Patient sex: F
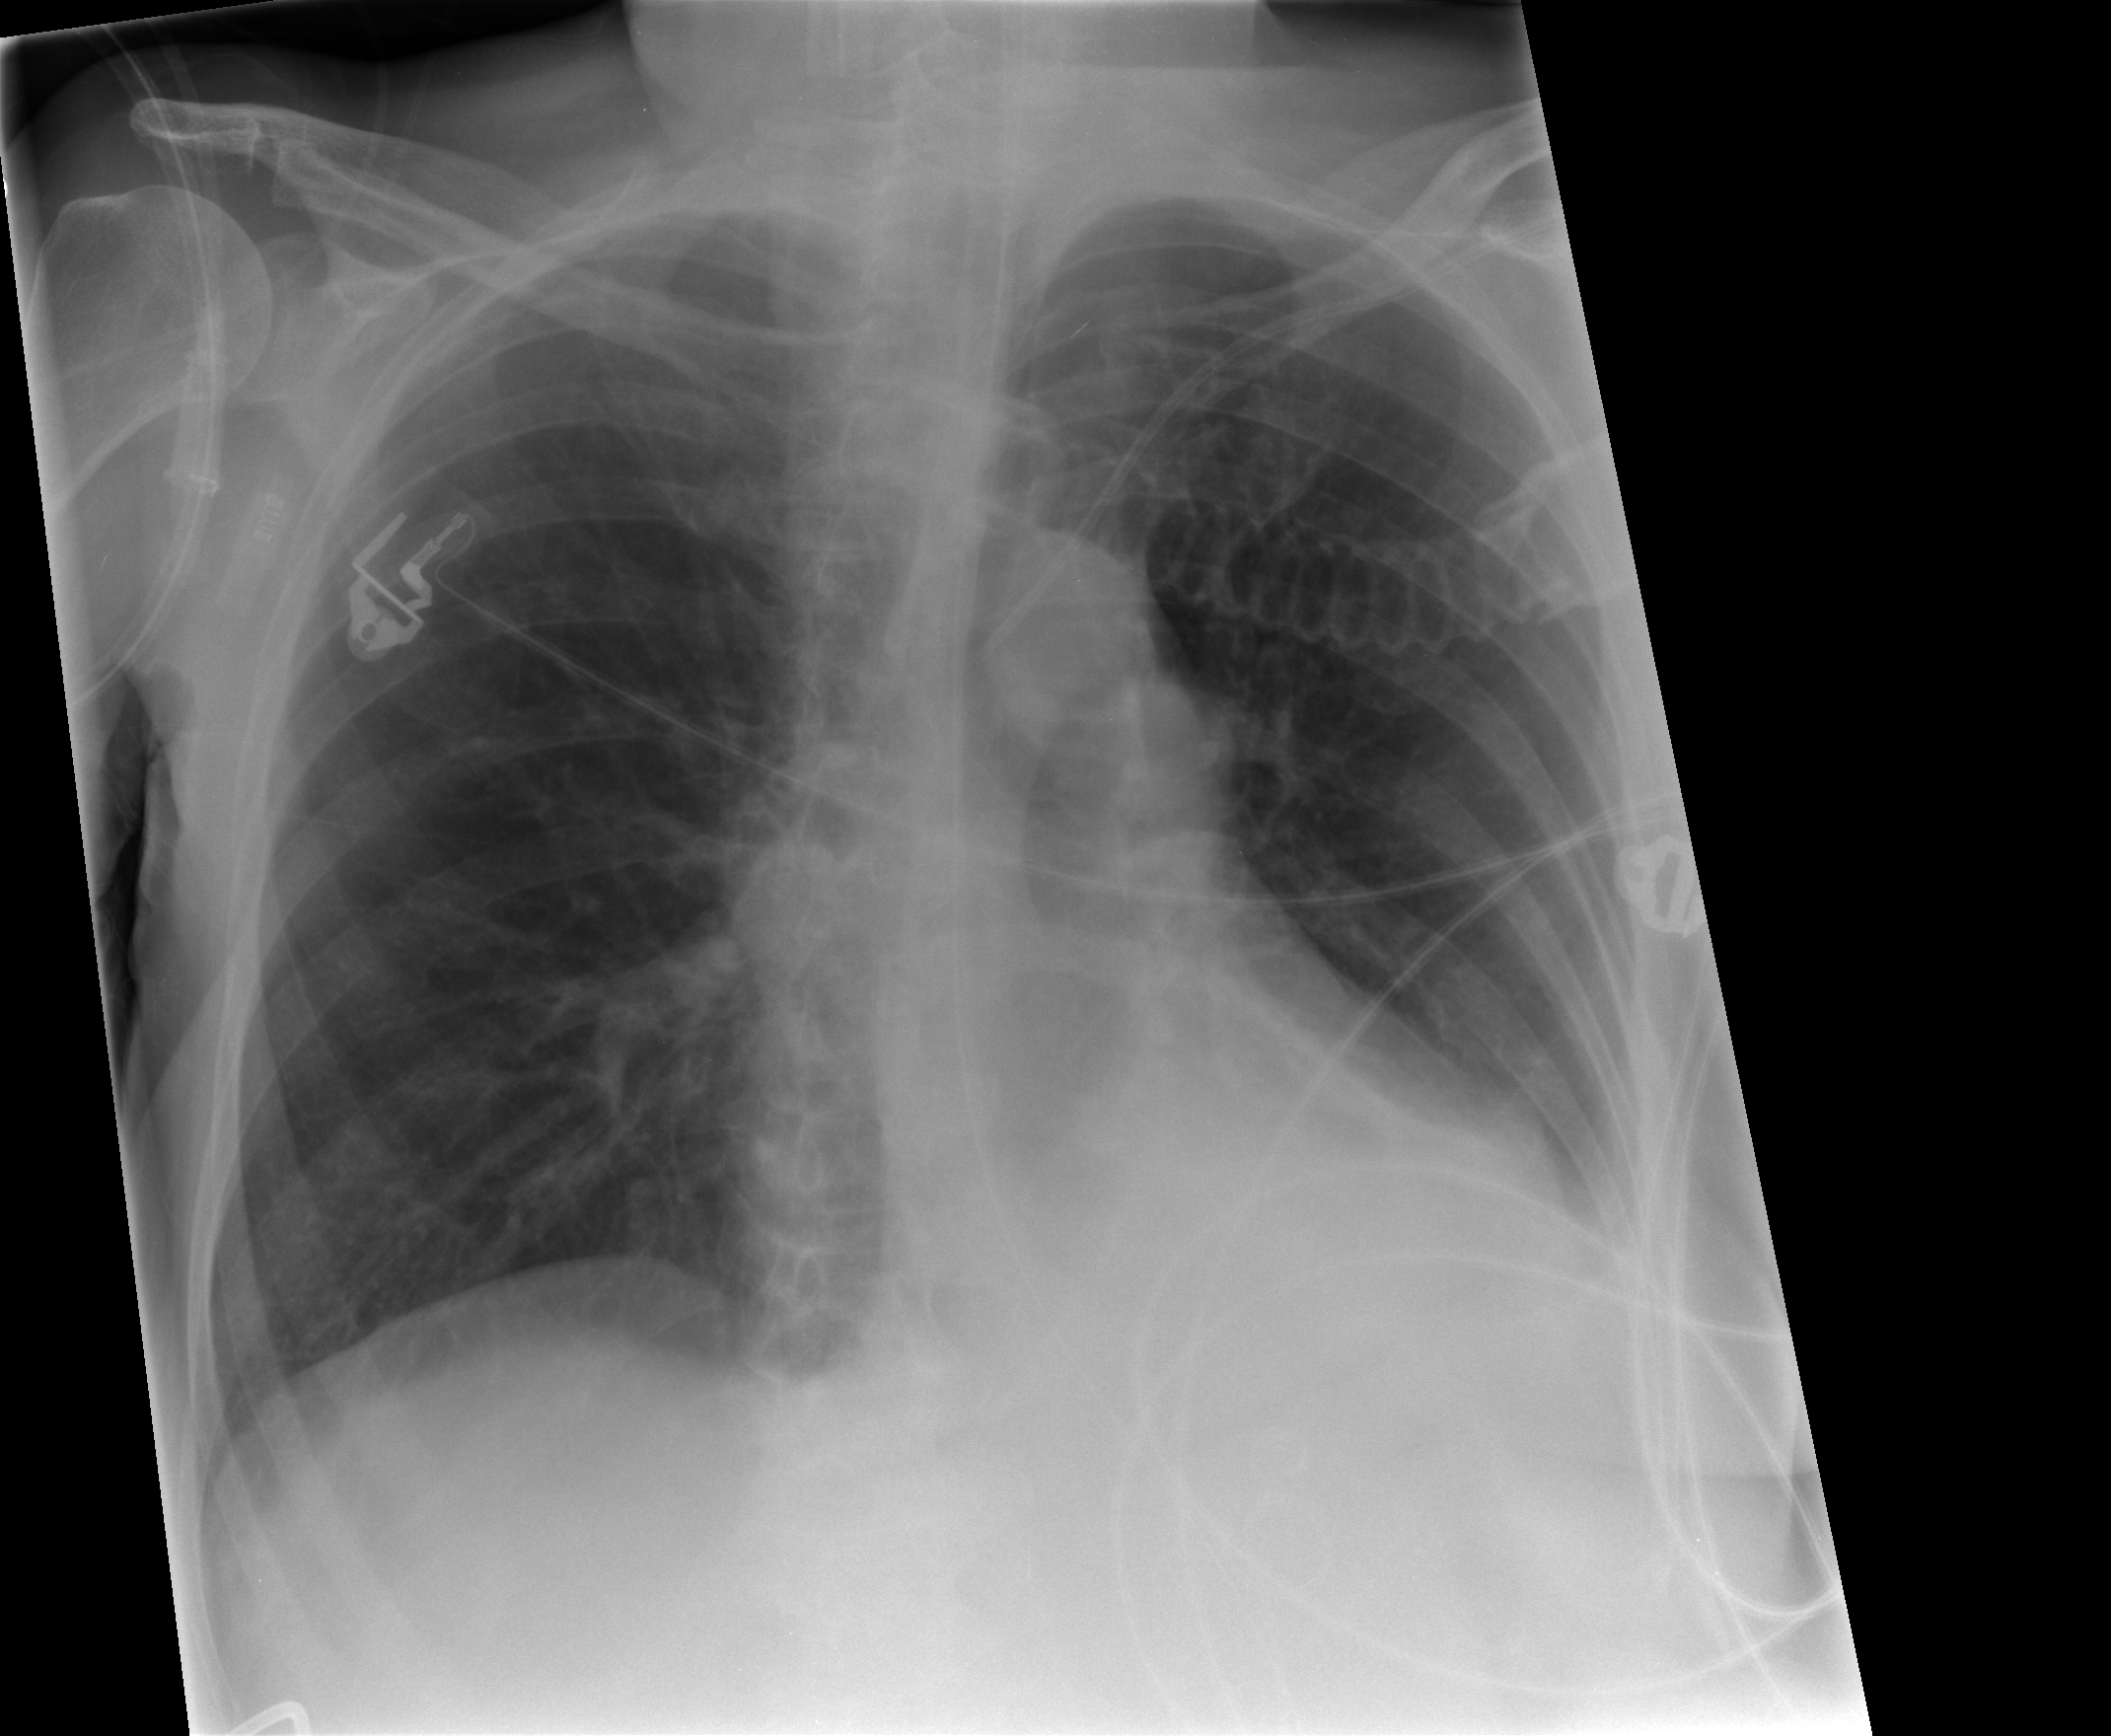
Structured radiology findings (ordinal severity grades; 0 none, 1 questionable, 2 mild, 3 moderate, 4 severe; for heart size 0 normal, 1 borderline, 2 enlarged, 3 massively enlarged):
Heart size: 0
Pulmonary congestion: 2
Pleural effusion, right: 0
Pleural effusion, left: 2
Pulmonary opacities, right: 0
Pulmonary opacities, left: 0
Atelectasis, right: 0
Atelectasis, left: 2